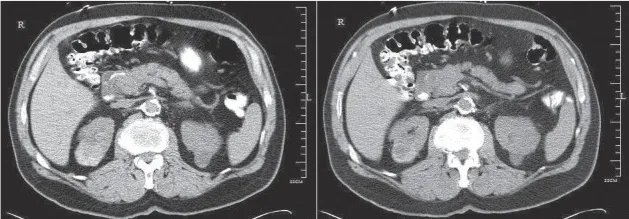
CT images of the abdomen with contrast medium shows a heterogeneously enhancing exophytic mass projecting posteriorly from the upper pole of the right kidney.
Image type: radiology (ct)